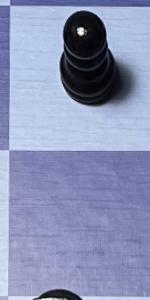
Label: Empty